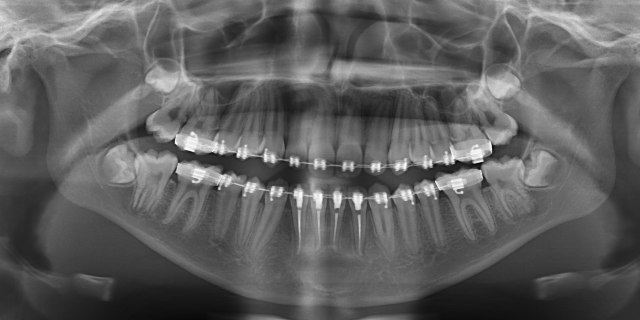
adult